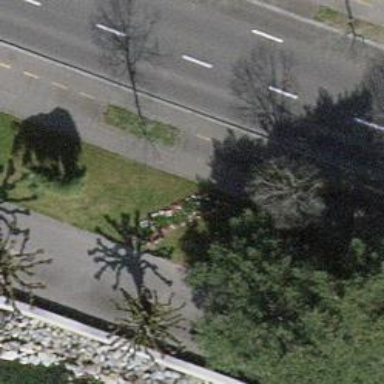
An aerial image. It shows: Tree-lined avenue.